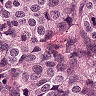
Metastatic tissue present: yes